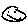
Label: smiley face